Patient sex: F
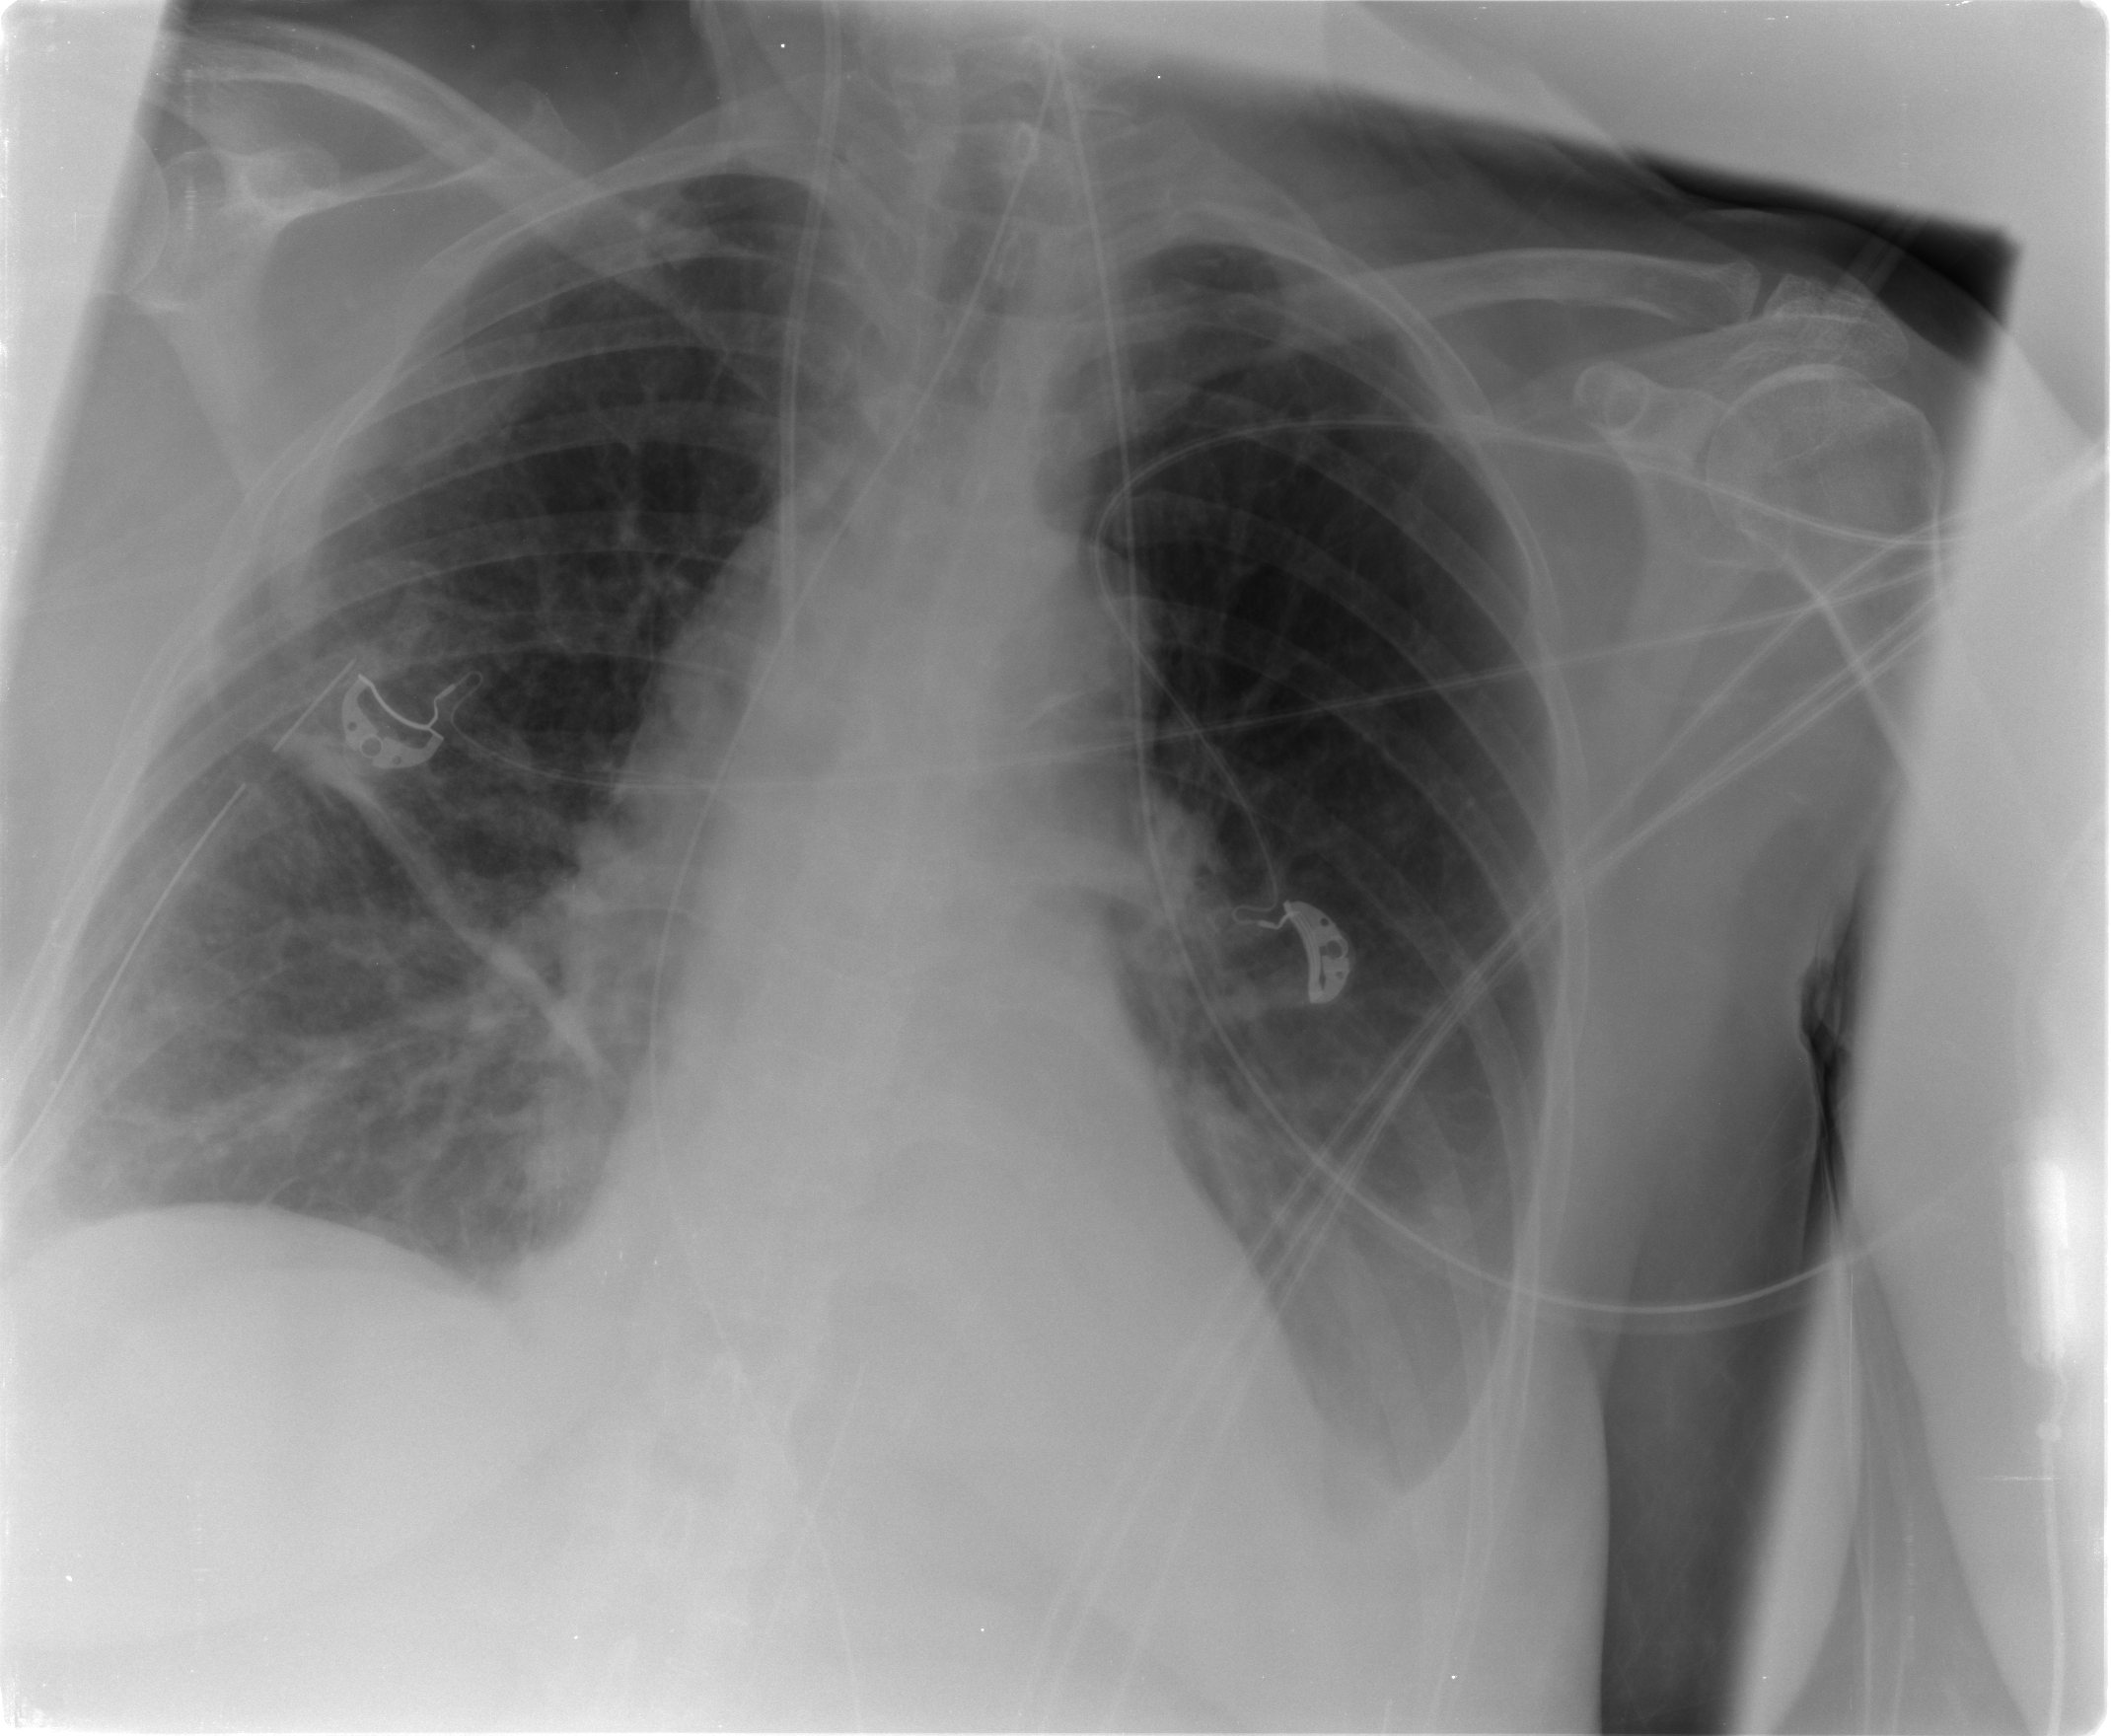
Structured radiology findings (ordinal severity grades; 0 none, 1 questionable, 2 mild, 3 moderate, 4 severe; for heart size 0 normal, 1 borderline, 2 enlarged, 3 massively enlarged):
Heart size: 1
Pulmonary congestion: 0
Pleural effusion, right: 0
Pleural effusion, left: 1
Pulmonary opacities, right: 2
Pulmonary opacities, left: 0
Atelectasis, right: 2
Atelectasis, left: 2